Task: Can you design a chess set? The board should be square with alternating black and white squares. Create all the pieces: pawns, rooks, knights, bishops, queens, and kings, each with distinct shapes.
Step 2205:
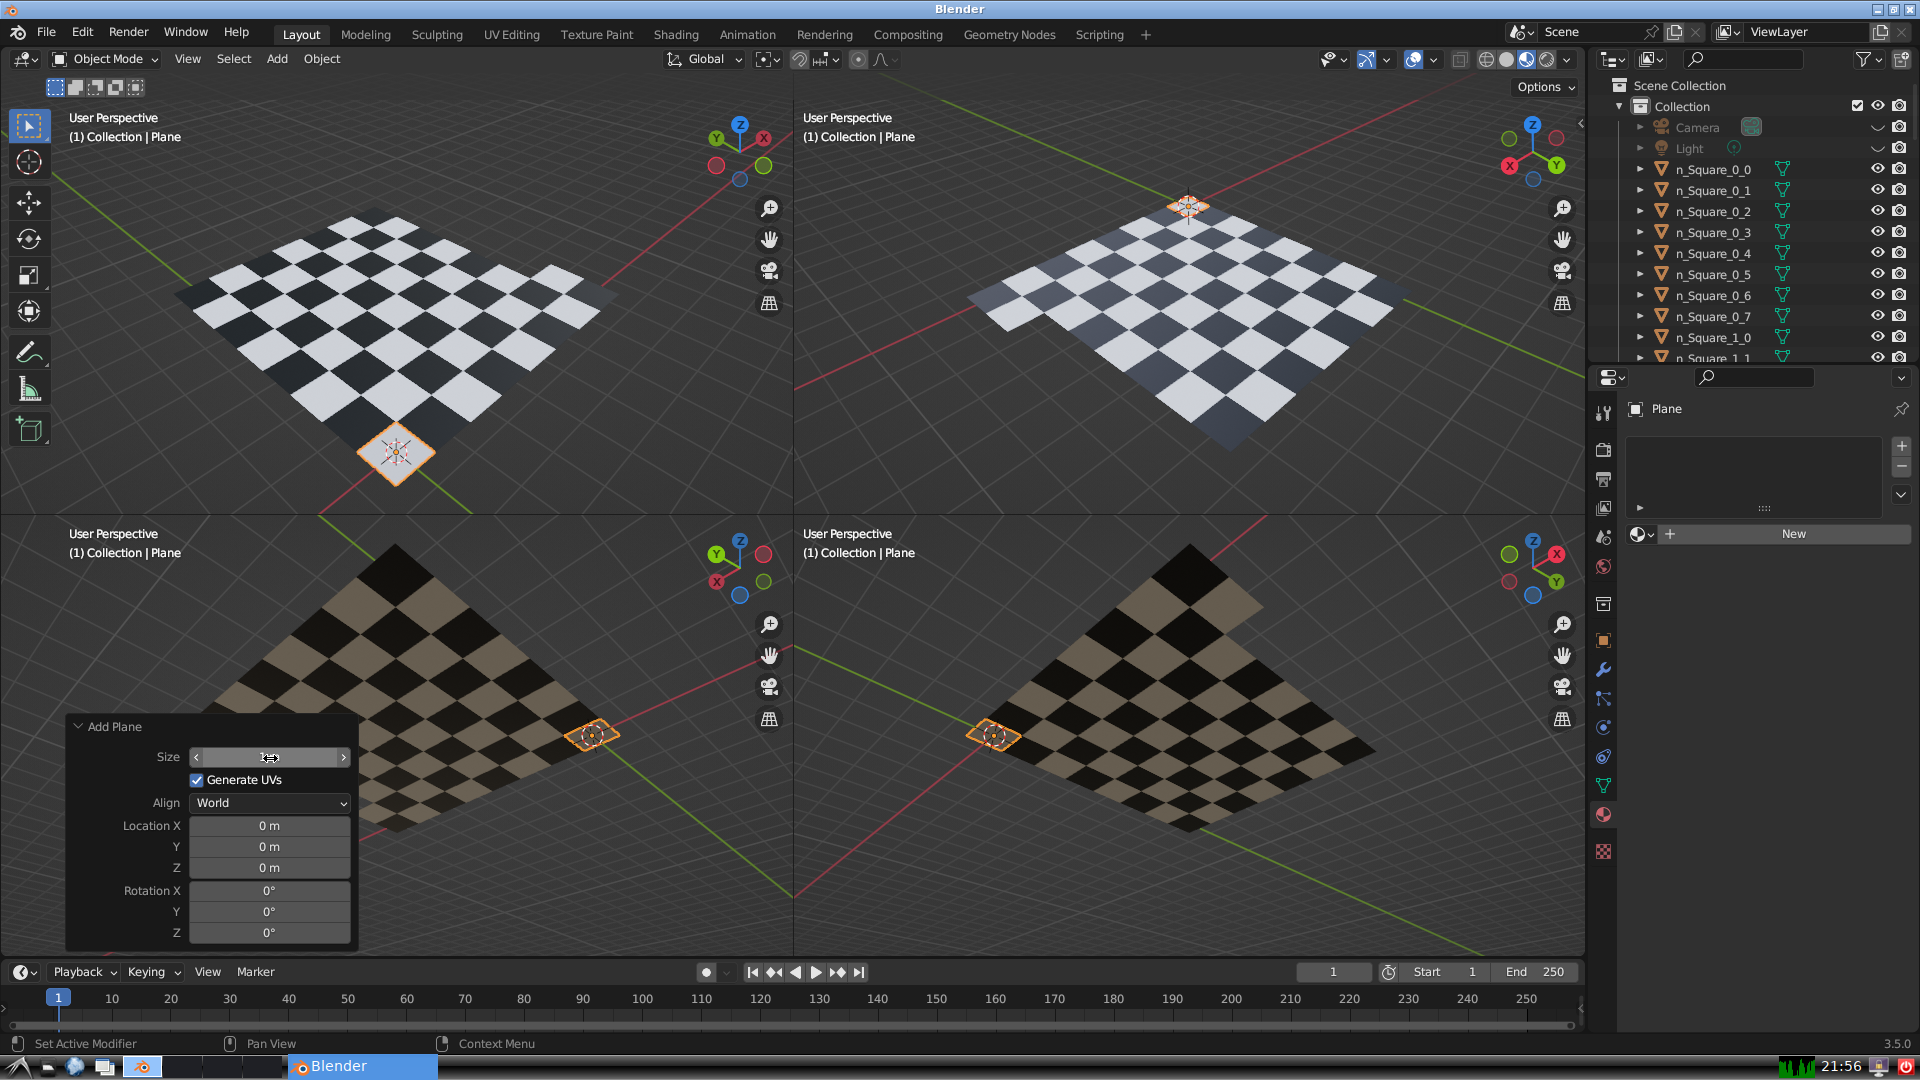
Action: click: no